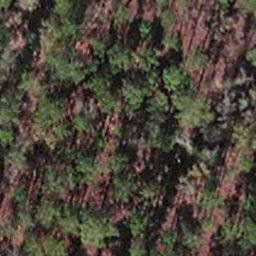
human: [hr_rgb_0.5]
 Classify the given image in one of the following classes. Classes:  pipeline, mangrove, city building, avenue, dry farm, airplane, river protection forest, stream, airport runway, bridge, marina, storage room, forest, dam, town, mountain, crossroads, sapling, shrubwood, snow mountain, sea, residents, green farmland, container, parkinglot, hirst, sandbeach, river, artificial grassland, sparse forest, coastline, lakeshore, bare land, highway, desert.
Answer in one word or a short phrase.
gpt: sapling